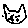
Label: cat